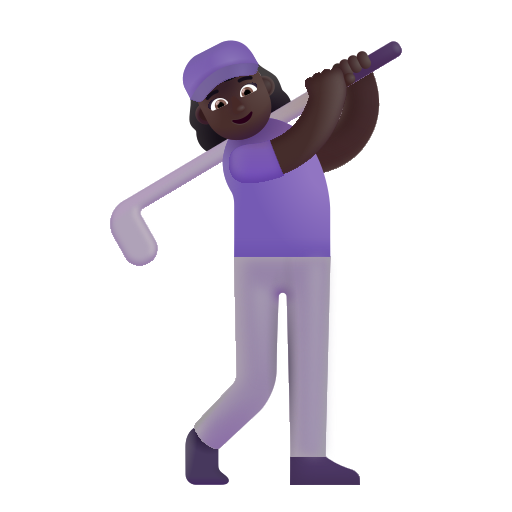
woman golfing color dark